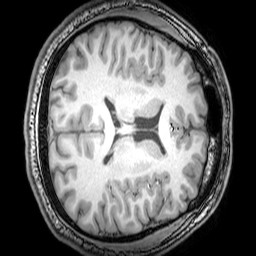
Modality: T1w
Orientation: axial
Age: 20
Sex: male
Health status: healthy
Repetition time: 0.081 s
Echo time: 0.037 s